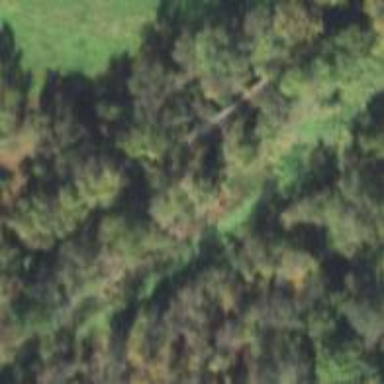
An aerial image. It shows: Disused railway bridge.